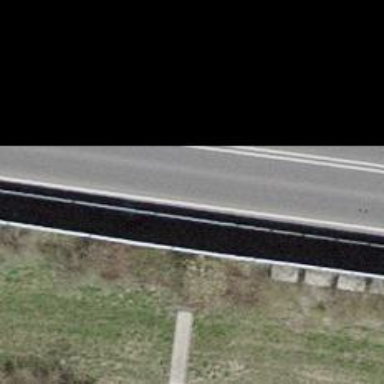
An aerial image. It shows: Asphalt motorway of trunk classification.